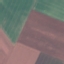
Label: AnnualCrop